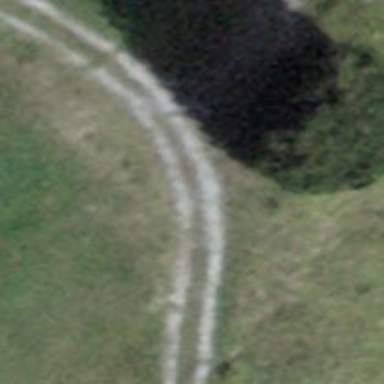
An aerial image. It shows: Gravel track with grade2 tracktype.